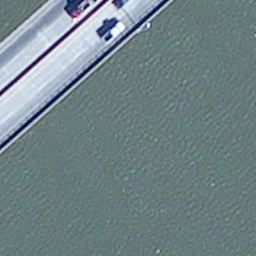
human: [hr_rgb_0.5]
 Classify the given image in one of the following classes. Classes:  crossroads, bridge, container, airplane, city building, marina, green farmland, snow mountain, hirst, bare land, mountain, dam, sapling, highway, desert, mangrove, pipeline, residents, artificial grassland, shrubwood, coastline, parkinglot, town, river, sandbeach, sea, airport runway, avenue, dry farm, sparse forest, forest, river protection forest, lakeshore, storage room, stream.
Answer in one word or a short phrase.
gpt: bridge